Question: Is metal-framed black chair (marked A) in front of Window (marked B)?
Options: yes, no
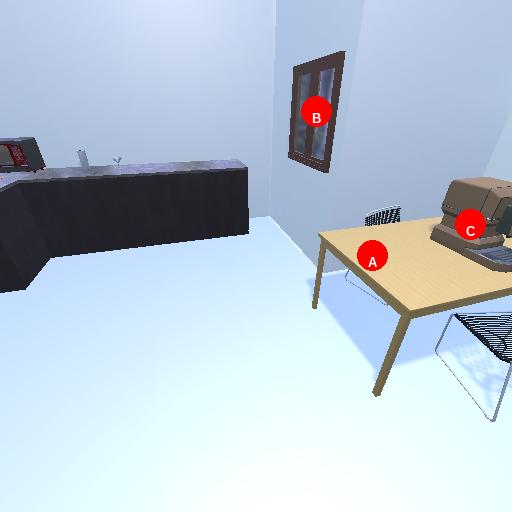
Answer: yes